Question: I wish to make a Sublime Text 2 plugin which will display information in an area at the bottom of the screen, just like the console does. However in this area I wish to display my own text from my Plugin, not related to the console.
Here is a screenshot of a window with the console open.

How can this be done?
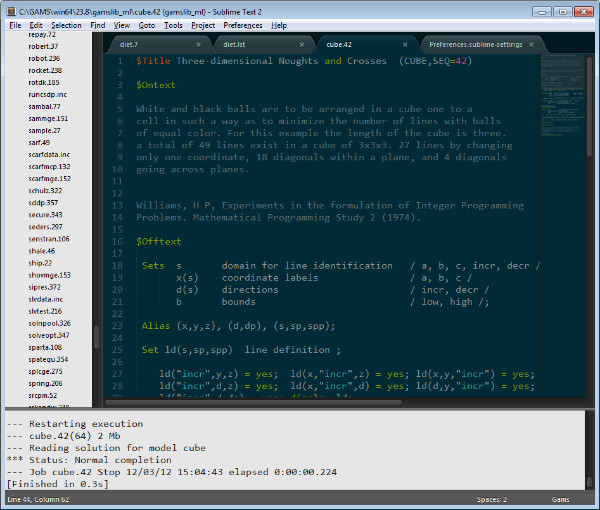
Answer: Basically, what you need is
1. Create an output panel: self.window.get_output_panel("textarea")
2. Show this panel: self.window.run_command("show_panel", {"panel": "output.textarea"})
A simple example is shown below. And you can refer to exec command in the default package: 'C:\Users\lhuang\AppData\Roaming\Sublime Text 2\Packages\Default\exec.py'.
'''
class ShowTextAreaCommand(sublime_plugin.WindowCommand):
def run(self):
self.output_view = self.window.get_output_panel("textarea")
self.window.run_command("show_panel", {"panel": "output.textarea"})
self.output_view.set_read_only(False)
edit = self.output_view.begin_edit()
self.output_view.insert(edit, self.output_view.size(), "Hello, World!")
self.output_view.end_edit(edit)
self.output_view.set_read_only(True)
'''